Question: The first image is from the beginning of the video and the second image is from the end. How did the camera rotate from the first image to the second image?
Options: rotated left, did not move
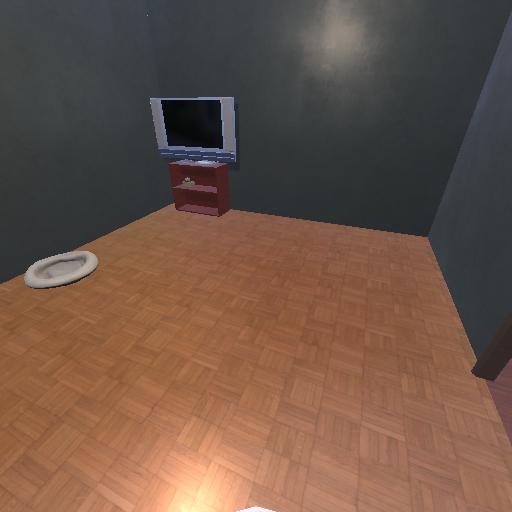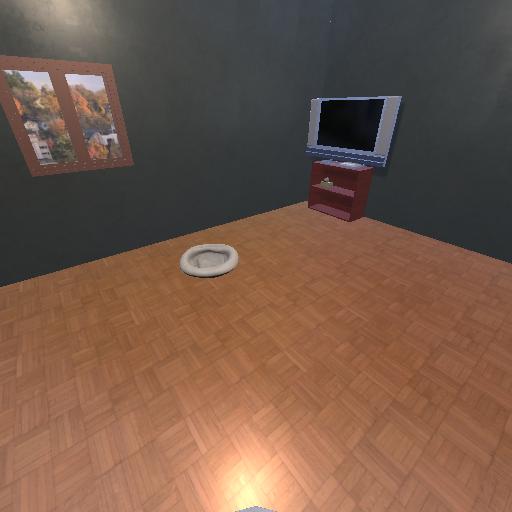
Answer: rotated left